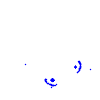
Particle: pion